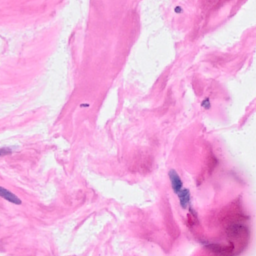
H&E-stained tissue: Breast